Interaction volume radius: 10 \u00c5
Interaction volume height: 10 \u00c5
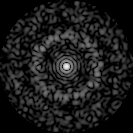
Disorder parameter: 0.8489